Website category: auto
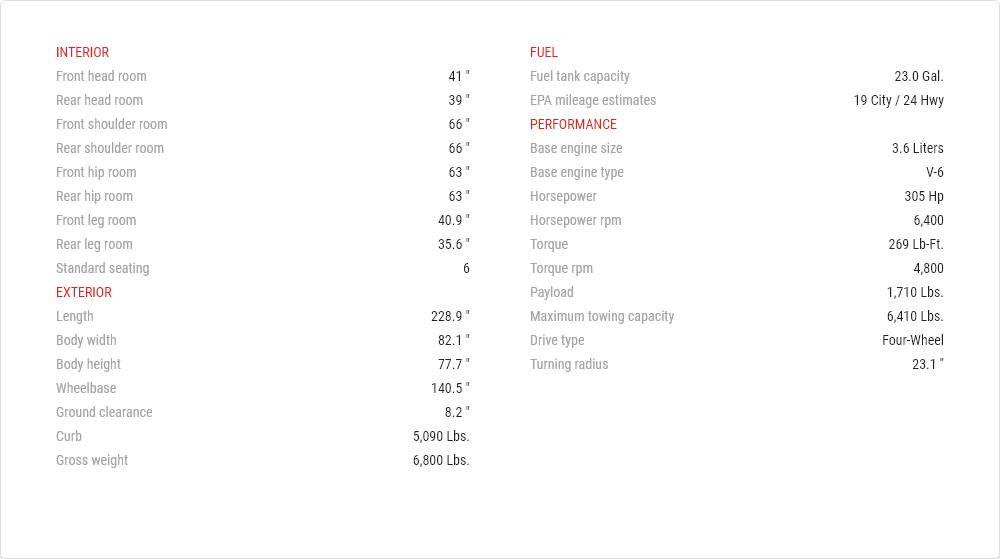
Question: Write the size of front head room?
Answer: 41 "

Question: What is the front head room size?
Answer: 41 "

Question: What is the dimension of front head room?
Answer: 41 "

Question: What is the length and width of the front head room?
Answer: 41 "

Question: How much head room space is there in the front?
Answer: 41 "

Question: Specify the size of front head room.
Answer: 41 "

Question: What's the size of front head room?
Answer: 41 "

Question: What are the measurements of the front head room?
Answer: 41 "

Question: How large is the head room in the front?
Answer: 41 "

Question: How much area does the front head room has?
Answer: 41 "

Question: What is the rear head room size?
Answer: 39 "

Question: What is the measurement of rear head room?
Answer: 39 "

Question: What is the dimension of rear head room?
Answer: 39 "

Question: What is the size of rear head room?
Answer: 39 "

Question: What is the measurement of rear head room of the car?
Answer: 39 "

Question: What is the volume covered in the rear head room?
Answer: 39 "

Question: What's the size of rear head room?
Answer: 39 "

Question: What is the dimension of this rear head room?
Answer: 39 "

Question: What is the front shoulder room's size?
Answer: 66 "

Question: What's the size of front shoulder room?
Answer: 66 "

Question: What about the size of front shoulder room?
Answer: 66 "

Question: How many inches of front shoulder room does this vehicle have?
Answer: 66 "

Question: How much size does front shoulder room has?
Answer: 66 "

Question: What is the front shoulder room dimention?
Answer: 66 "

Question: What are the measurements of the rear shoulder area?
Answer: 66 "

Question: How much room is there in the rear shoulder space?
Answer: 66 "

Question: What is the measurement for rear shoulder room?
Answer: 66 "

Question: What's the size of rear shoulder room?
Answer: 66 "

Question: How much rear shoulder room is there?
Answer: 66 "

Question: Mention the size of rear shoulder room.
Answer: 66 "

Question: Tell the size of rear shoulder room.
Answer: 66 "

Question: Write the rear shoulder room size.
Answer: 66 "

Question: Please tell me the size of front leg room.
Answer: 40.9 "

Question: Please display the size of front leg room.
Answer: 40.9 "

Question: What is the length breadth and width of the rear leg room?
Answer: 35.6 "

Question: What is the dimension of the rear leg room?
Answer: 35.6 "

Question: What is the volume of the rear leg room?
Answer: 35.6 "

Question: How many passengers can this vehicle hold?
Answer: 6

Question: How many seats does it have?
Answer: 6

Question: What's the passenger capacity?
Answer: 6

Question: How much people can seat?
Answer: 6

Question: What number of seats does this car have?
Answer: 6

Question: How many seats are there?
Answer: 6

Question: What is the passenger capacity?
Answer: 6

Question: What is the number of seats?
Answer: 6

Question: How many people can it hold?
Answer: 6

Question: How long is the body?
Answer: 228.9 "

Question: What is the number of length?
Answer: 228.9 "

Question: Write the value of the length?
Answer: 228.9 "

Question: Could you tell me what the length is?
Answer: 228.9 "

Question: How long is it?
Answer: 228.9 "

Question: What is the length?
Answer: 228.9 "

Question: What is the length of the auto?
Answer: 228.9 "

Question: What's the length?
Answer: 228.9 "

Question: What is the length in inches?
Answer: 228.9 "

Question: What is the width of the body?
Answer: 82.1 "

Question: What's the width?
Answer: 82.1 "

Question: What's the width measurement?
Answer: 82.1 "

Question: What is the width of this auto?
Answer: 82.1 "

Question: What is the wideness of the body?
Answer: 82.1 "

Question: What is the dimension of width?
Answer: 82.1 "

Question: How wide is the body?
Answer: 82.1 "

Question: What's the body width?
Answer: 82.1 "

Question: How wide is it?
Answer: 82.1 "